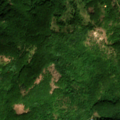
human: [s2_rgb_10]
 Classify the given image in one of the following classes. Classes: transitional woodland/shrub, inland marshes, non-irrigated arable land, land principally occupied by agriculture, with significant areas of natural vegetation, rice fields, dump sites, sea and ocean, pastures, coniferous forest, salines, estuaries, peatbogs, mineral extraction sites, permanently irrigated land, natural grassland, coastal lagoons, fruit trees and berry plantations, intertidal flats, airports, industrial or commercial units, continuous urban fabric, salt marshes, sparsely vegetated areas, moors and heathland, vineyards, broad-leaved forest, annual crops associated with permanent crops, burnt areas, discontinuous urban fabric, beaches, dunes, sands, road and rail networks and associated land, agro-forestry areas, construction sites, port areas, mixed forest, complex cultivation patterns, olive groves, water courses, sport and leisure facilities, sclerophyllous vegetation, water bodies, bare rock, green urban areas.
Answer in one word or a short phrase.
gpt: broad-leaved forest, transitional woodland/shrub